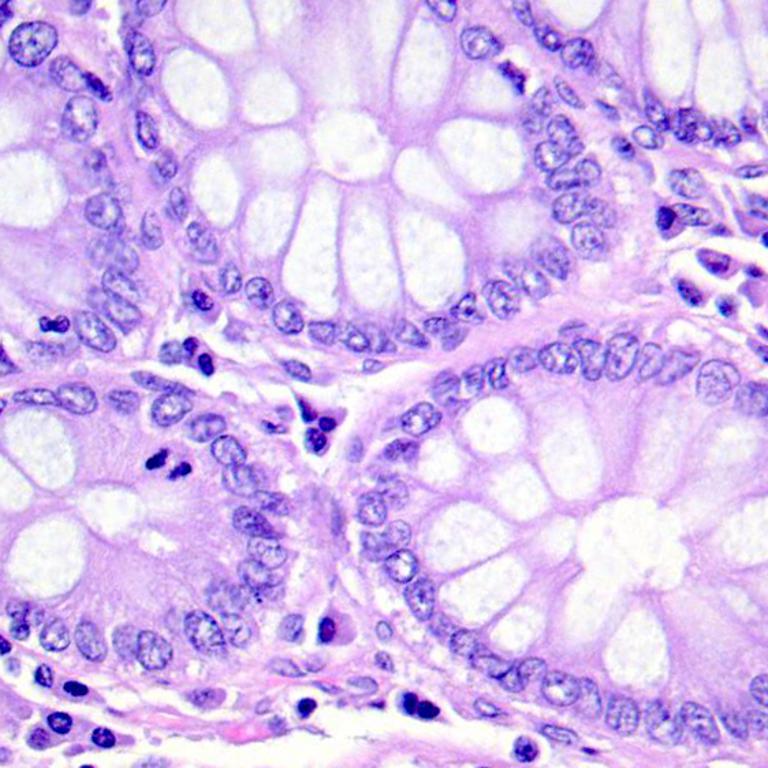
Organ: colon
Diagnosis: benign